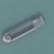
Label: Sand_carrier